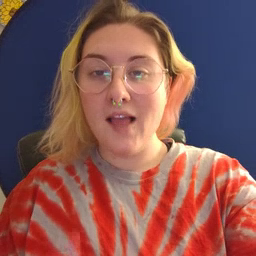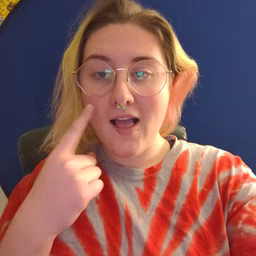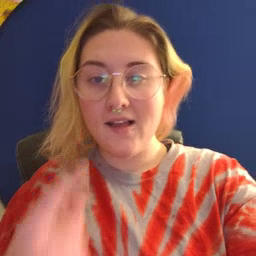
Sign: eye